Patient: sex F, age 40
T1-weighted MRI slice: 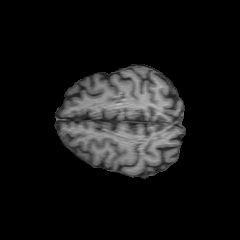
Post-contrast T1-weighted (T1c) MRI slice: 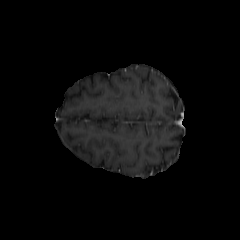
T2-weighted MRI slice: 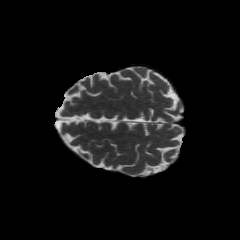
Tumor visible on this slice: no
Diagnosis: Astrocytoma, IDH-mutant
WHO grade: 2